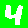
Digit: 4